Aerial crown-view tile of a tropical tree (Barro Colorado Island, Panama), acquired 20241014:
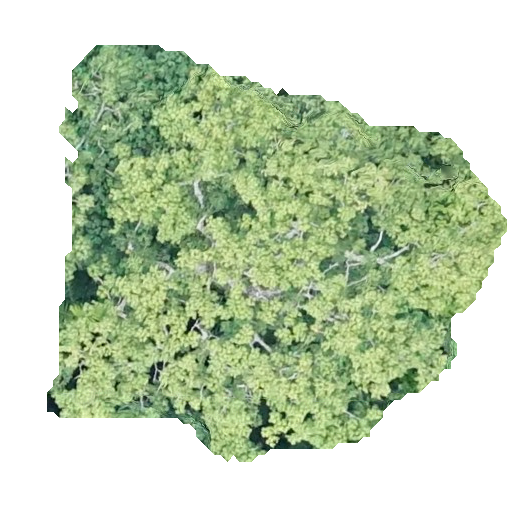
Species: Alseis blackiana
GBIF accepted scientific name: Alseis blackiana
Crown area: 211.455 m²